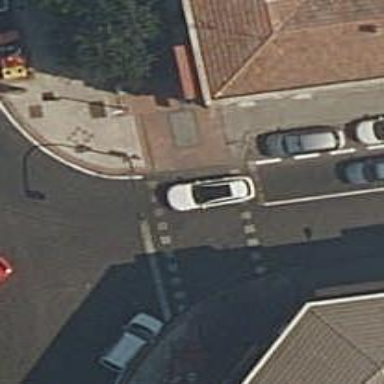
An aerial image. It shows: Road crossing with traffic signals.